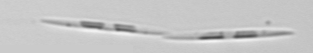
Label: Pseudo-nitzschia